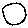
Label: circle